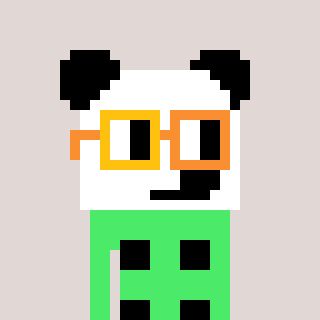
a pixel art character with square yellow and orange glasses, a panda-shaped head and a teal-colored body on a warm background